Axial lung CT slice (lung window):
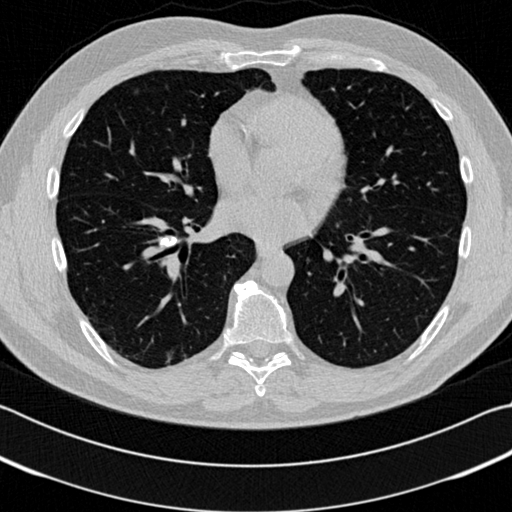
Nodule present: no